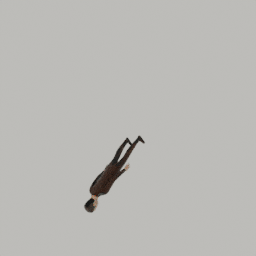
Label: people